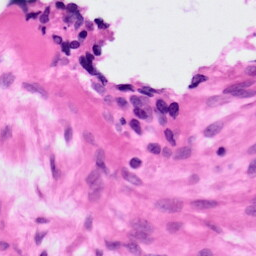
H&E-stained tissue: Ovarian